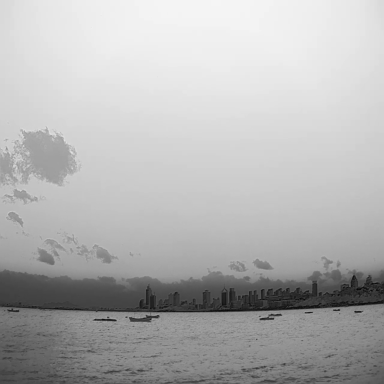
There are eight bulk_carriers in the infrared image.